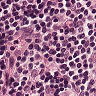
Metastatic tissue present: no